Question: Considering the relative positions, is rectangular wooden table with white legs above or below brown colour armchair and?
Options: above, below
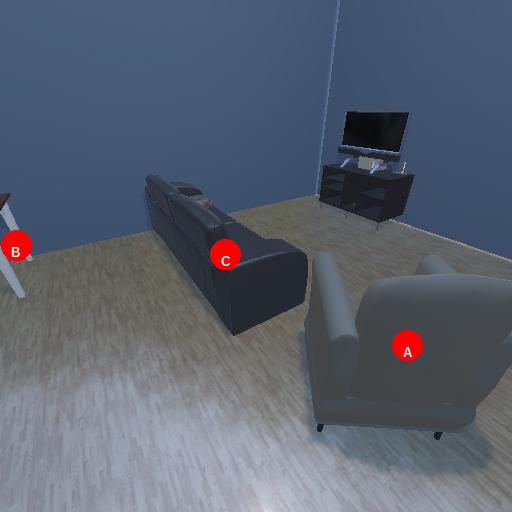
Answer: above